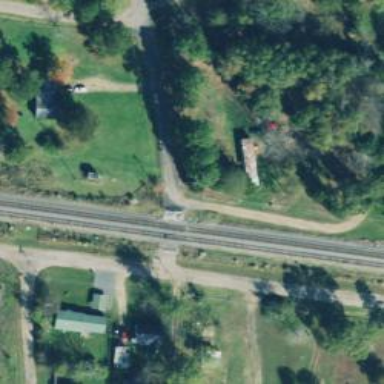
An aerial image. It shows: Level crossing along the railway.